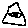
Label: triangle